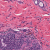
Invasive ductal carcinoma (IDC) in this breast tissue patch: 0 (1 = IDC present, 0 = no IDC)